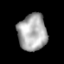
Tissue: lung
Cell type: T cells
Senescence score: 0.2394
Nuclear area (px): 1027
Mean DAPI intensity: 171.916